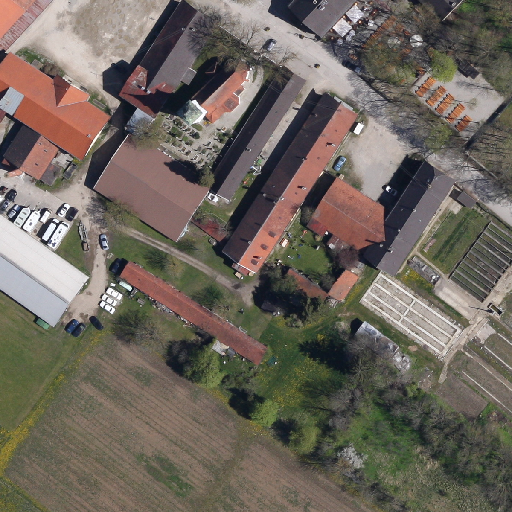
Referring expression: impervious surface